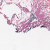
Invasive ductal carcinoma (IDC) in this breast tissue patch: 0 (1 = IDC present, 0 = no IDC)